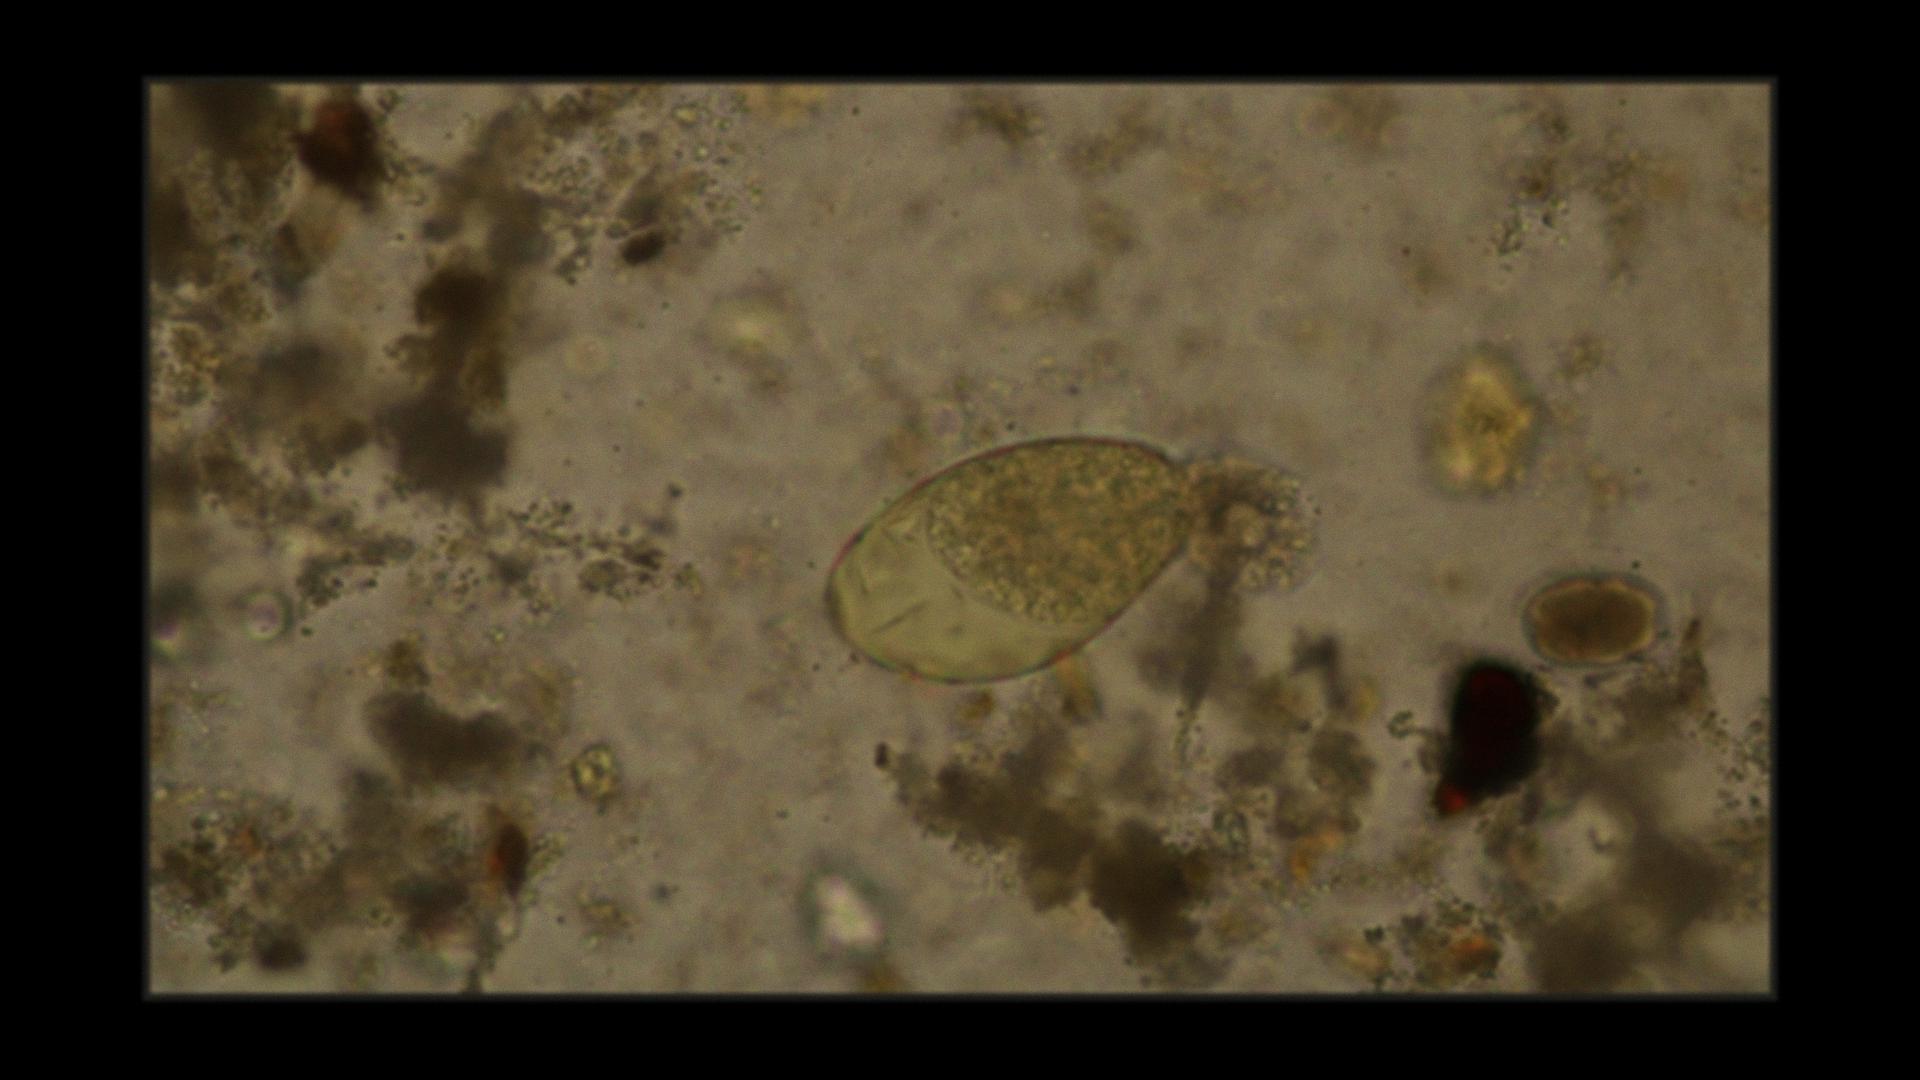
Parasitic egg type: Fasciolopsis buski